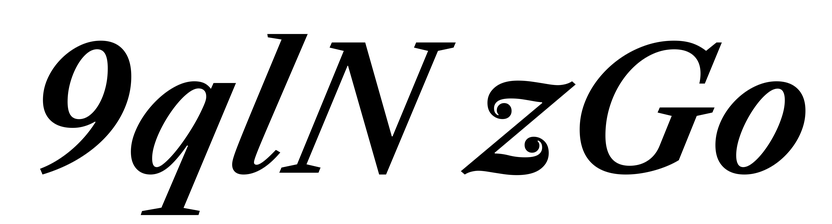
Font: LibreCaslonText-Italic_SemiBold_Italic